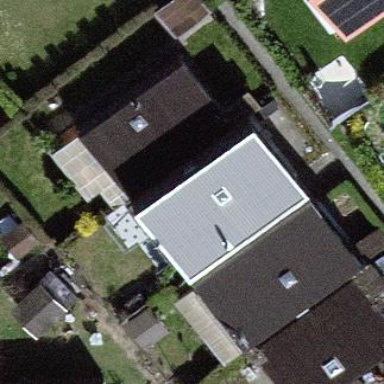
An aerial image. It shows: Semidetached house.